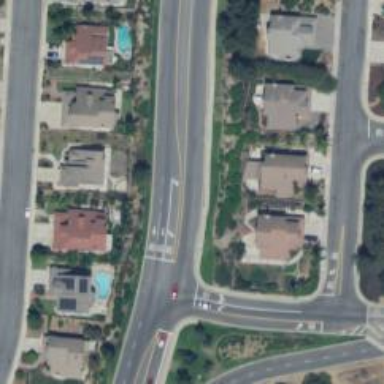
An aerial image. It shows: Asphalt road in residential area.